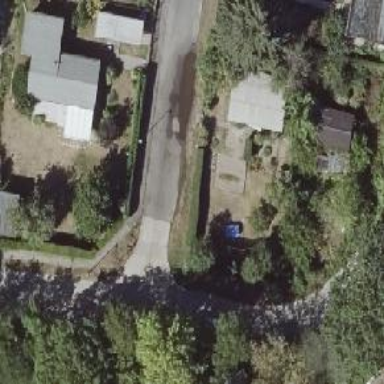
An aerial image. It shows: Concrete residential road with sidewalk on the left.